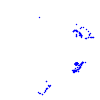
Particle: kaon